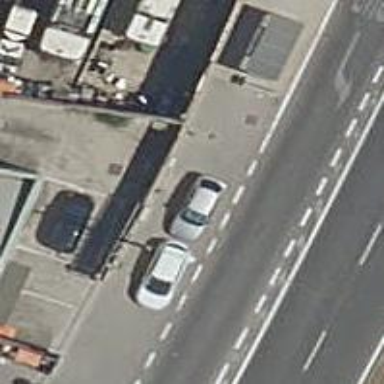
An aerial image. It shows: Furniture shop.